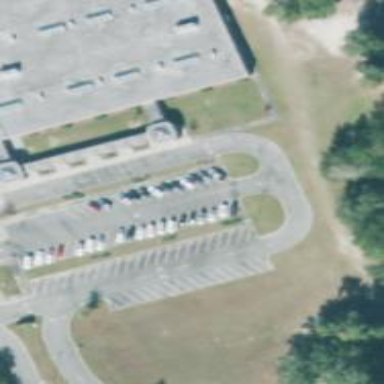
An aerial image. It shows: Parking space.